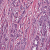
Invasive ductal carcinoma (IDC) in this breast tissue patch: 1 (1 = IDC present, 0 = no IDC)